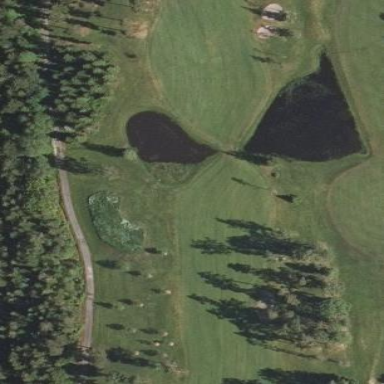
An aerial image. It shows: Grassy golf fairway.